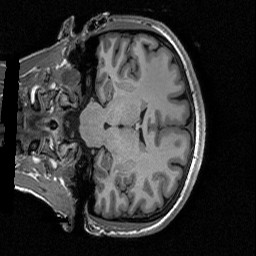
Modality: T1w
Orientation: coronal